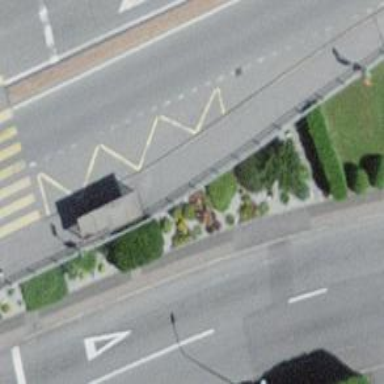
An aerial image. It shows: Bus stop with platform for public transport.